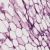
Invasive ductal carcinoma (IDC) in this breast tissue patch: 0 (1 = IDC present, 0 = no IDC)